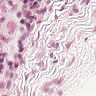
Metastatic tissue present: no